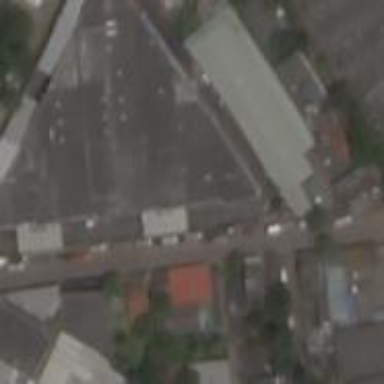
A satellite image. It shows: Industrial building.